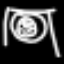
Label: clock